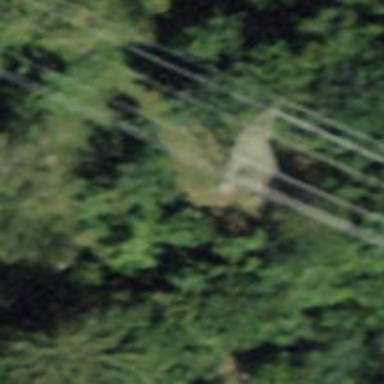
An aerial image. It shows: Power tower.